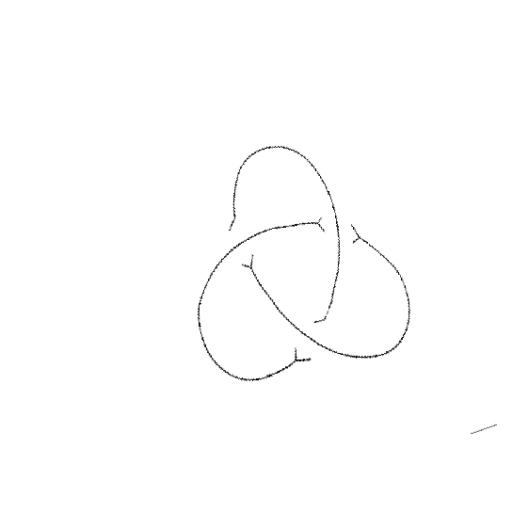
Crossing number: 3